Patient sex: F
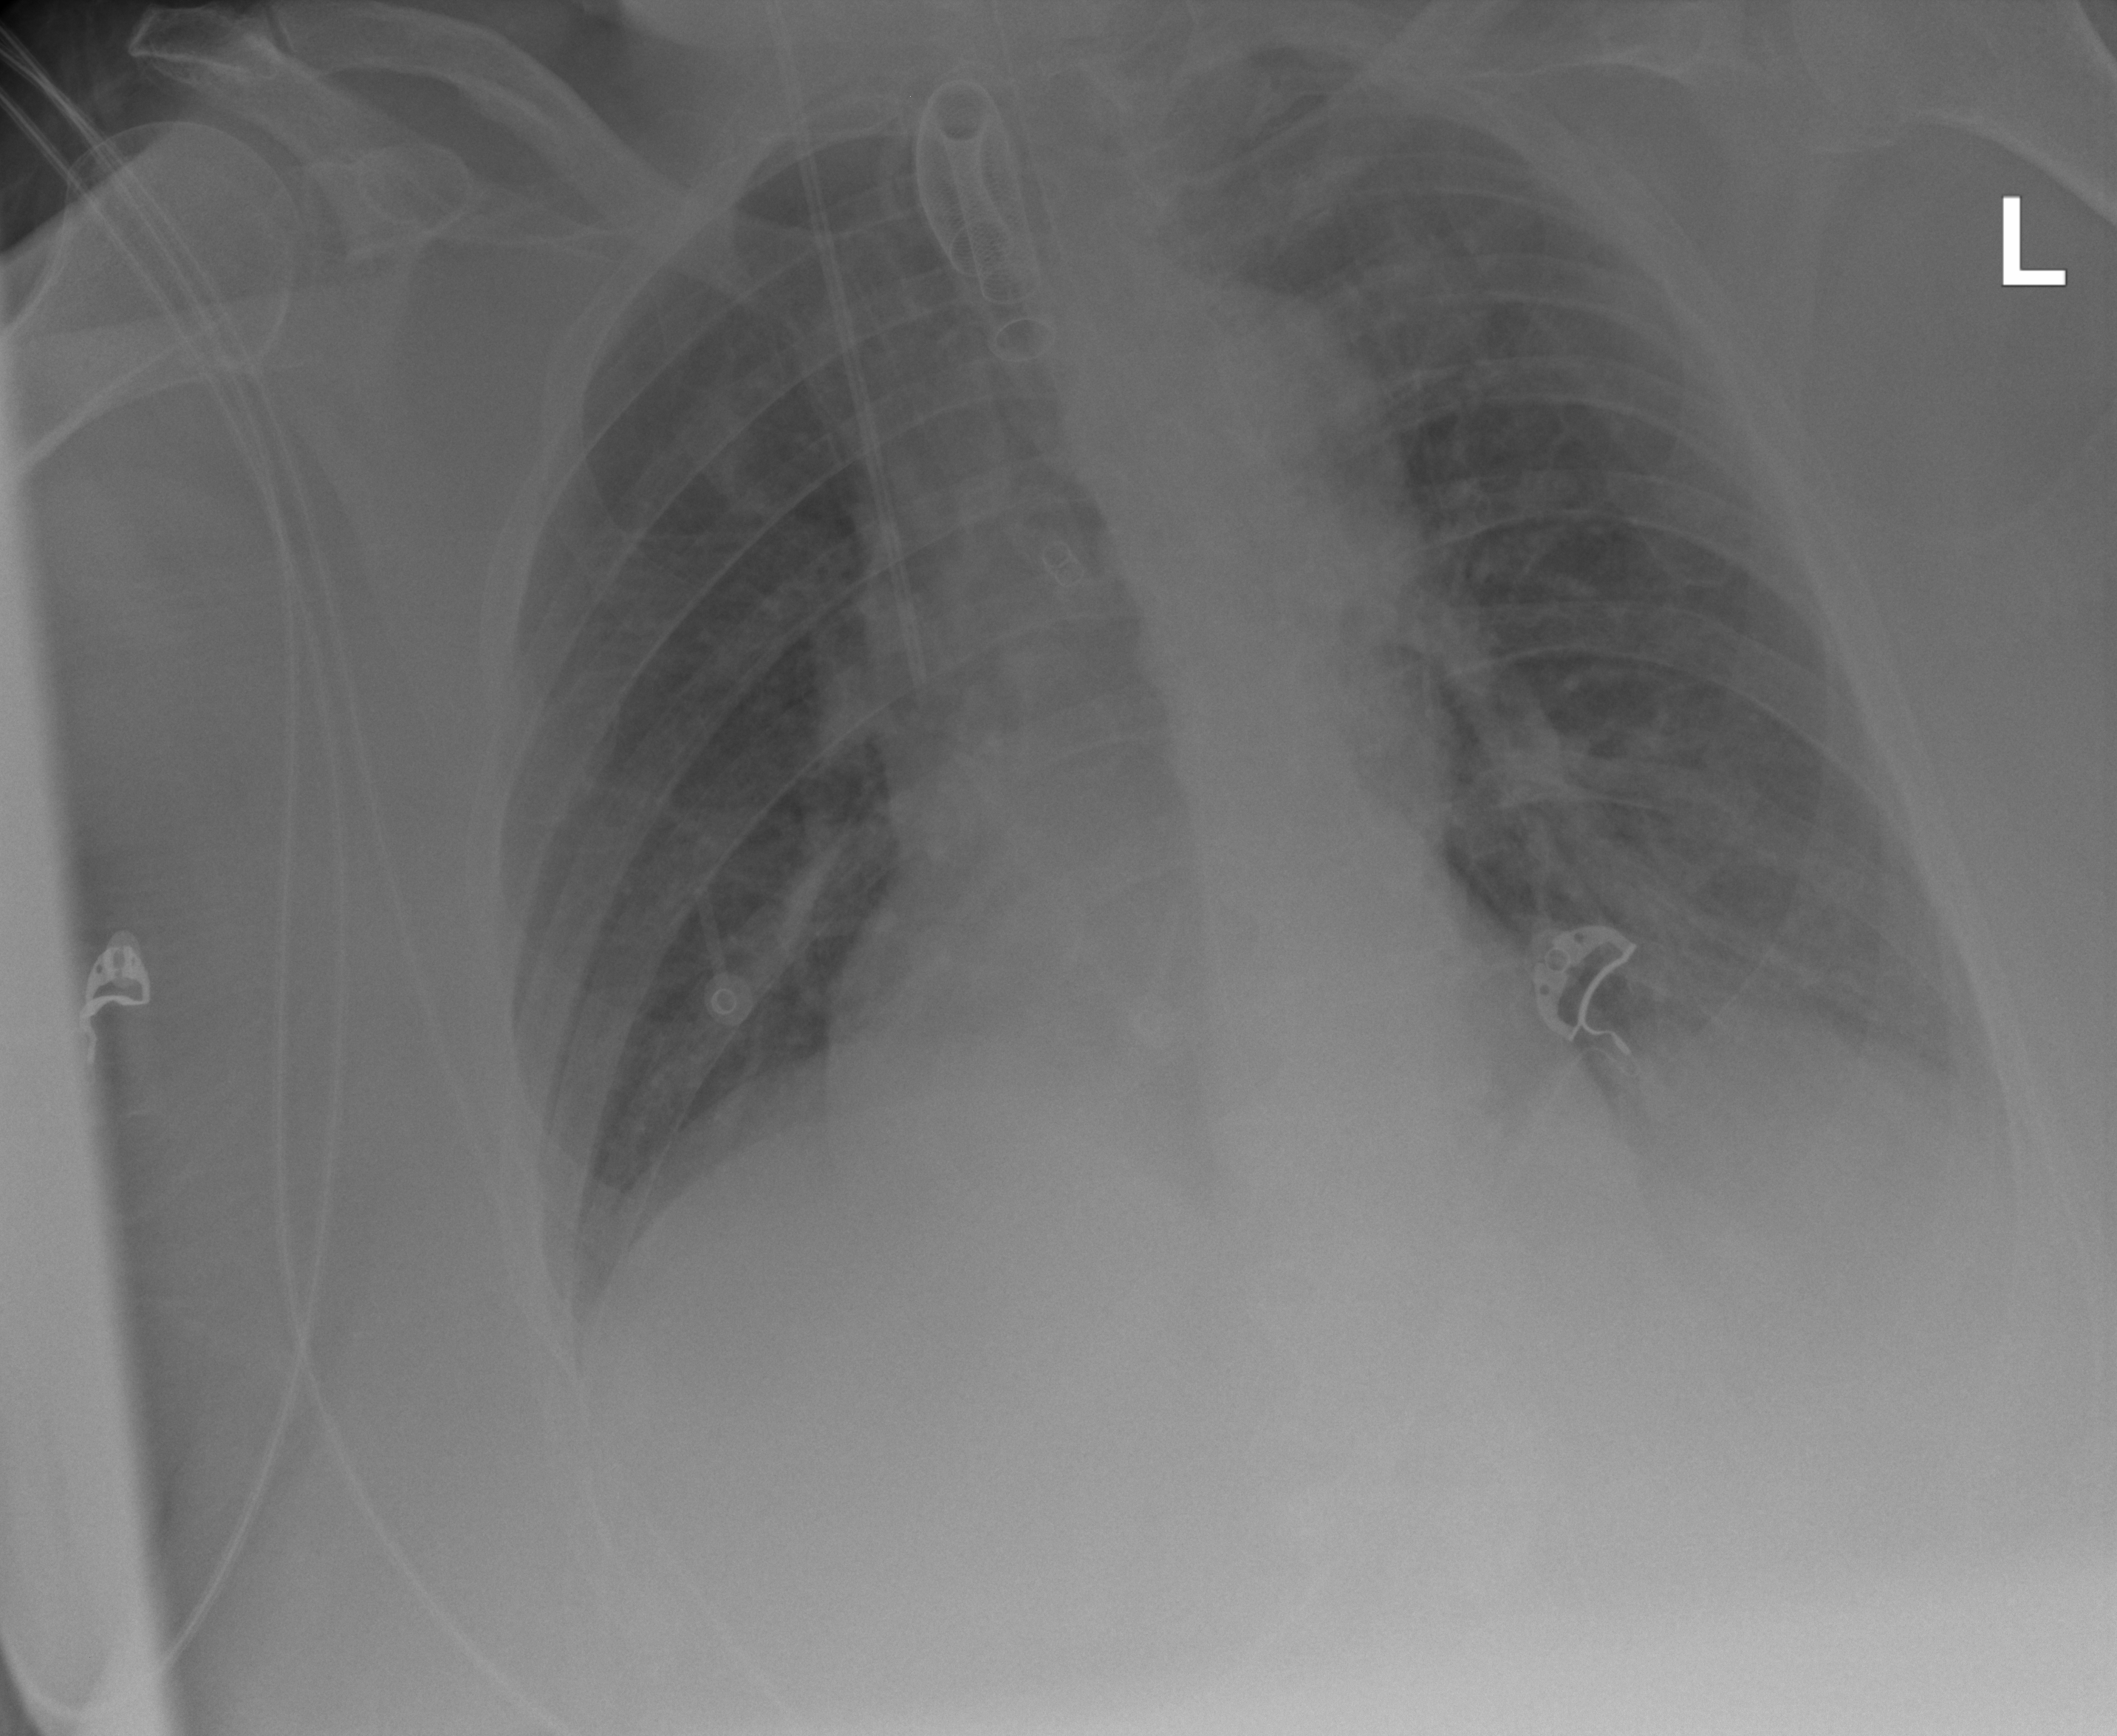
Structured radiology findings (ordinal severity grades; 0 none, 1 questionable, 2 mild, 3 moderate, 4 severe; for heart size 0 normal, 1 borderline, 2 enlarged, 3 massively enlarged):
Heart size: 0
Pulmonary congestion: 2
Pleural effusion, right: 0
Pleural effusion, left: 2
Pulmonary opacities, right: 0
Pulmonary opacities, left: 2
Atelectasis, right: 0
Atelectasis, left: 2